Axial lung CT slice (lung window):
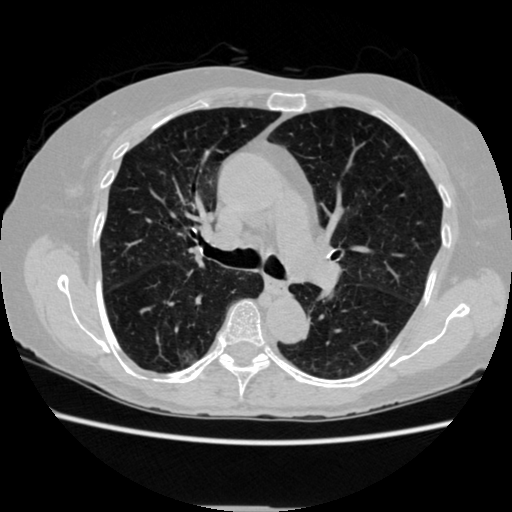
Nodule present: no